Field crop: tomato
Growth stage: 1
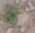
Species: solanum